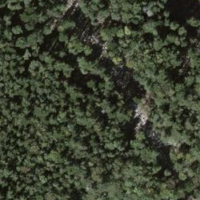
EUNIS habitat code: 41
Species observed at this site:
Platanthera bifolia